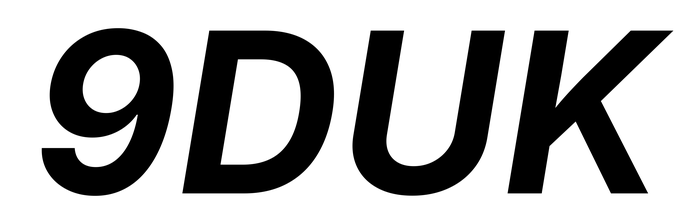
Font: Inter-Italic_Bold_Italic